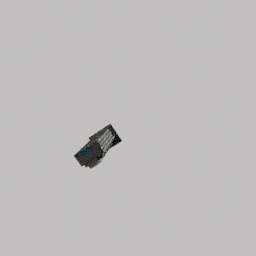
Label: architecture